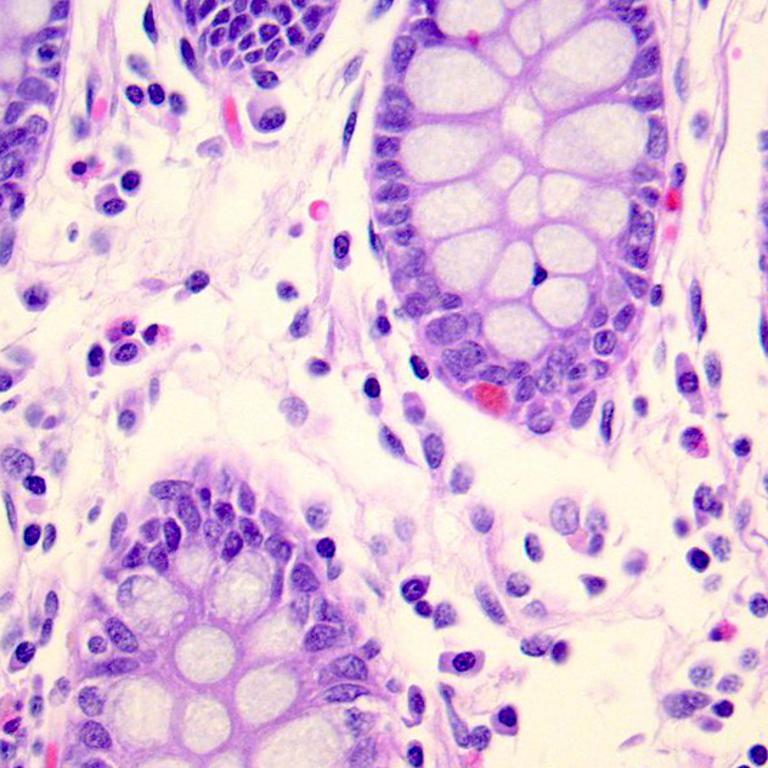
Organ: colon
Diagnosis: benign